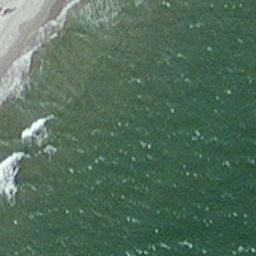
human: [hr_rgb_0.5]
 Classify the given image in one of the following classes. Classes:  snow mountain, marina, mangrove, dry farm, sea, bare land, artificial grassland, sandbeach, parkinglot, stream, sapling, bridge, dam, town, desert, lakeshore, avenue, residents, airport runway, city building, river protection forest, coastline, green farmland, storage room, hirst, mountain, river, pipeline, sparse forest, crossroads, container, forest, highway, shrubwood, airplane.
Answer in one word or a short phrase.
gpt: sea